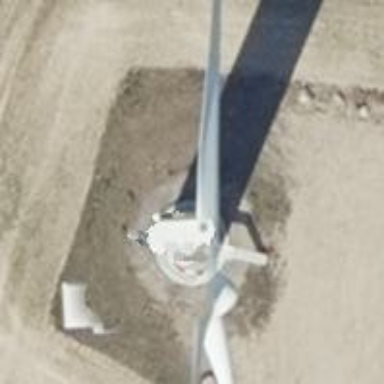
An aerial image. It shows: Wind generator powered by Vestas horizontal axis wind turbine.